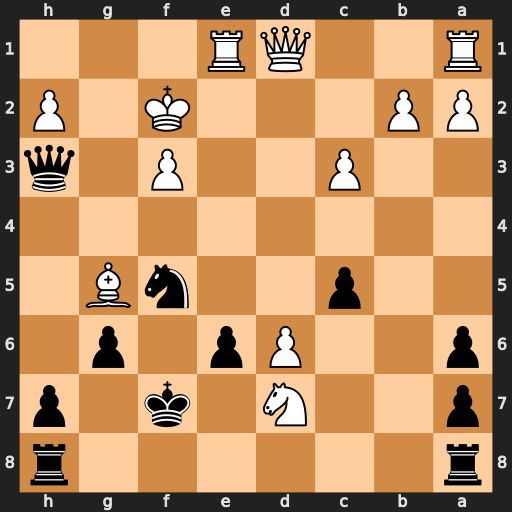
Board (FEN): r6r/p2N1k1p/p2Pp1p1/2p2nB1/8/2P2P1q/PP3K1P/R2QR3
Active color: b
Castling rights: -
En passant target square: -
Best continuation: Qxh2+ Kf1 Ng3#